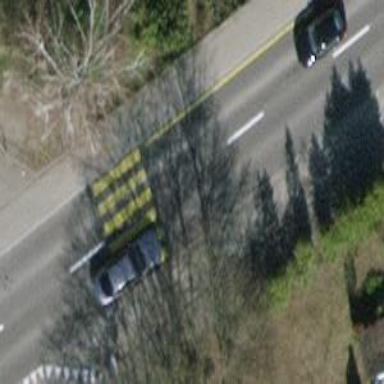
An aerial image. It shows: Marked crossing on the road.